Question:
It is unclear to me how the compiler will automatically know to compile for 64-bit when it needs to. How does it know when it can confidently target 32-bit?
I am mainly curious about how the compiler knows which architecture to target when compiling. Does it analyze the code and make a decision based on what it finds?
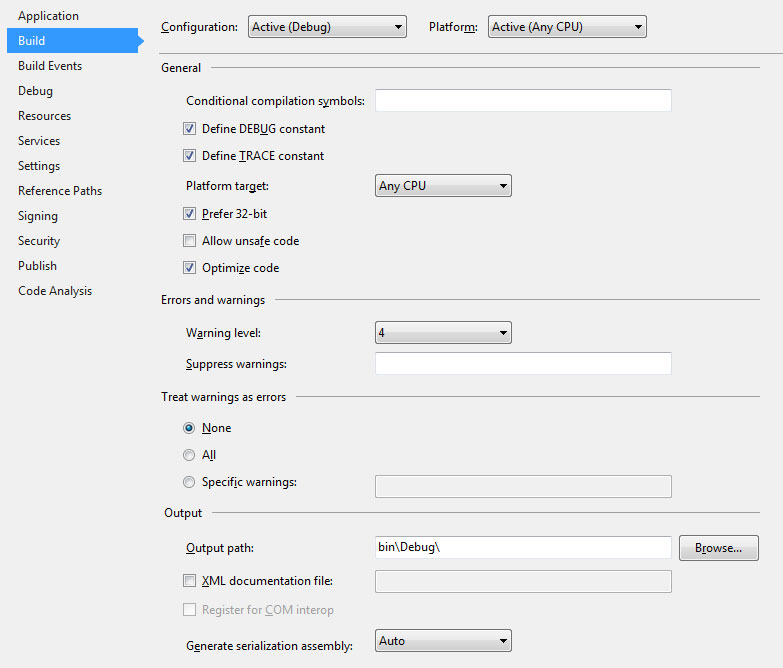
Answer: Microsoft has a blog entry <URL>:
> In .NET 4.5 and Visual Studio 11 the cheese has been moved. The
default for most .NET projects is again AnyCPU, but there is more than
one meaning to AnyCPU now. There is an additional sub-type of AnyCPU,
"Any CPU 32-bit preferred", which is the new default (overall, there
are now five options for the /platform C# compiler switch: x86,
Itanium, x64, anycpu, and anycpu32bitpreferred). When using the "Prefer 32-Bit"
flavor of AnyCPU, the semantics are as follows:- - -